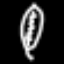
Label: leaf